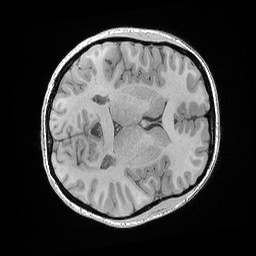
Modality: T1w
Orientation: axial
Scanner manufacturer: siemens
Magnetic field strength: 3 T
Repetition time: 0.02 s
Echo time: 0.00492 s